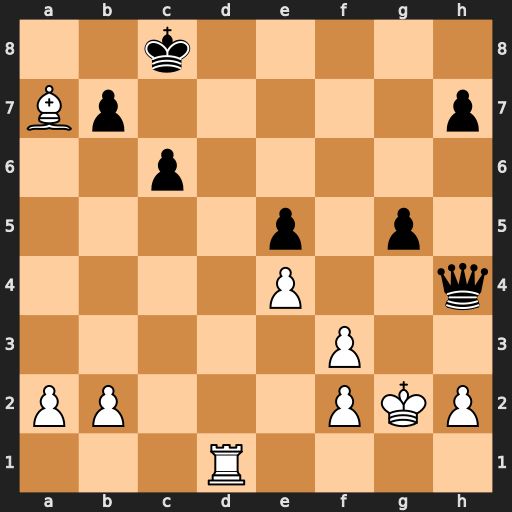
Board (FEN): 2k5/Bp5p/2p5/4p1p1/4P2q/5P2/PP3PKP/3R4
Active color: w
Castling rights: -
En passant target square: -
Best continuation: Bb6 g4 Rd8+ Qxd8 Bxd8